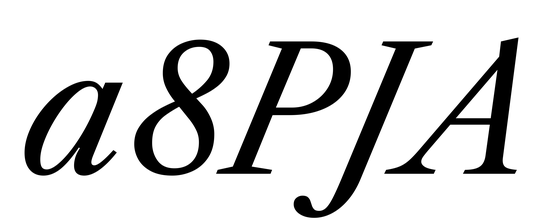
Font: LibreCaslonText-Italic_Italic